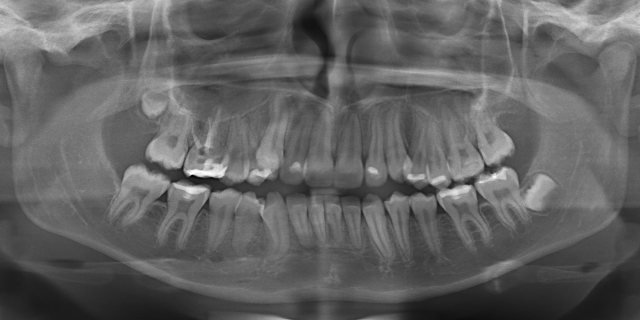
adult